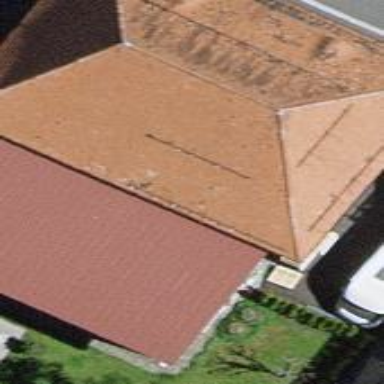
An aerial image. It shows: Building with hipped roof.